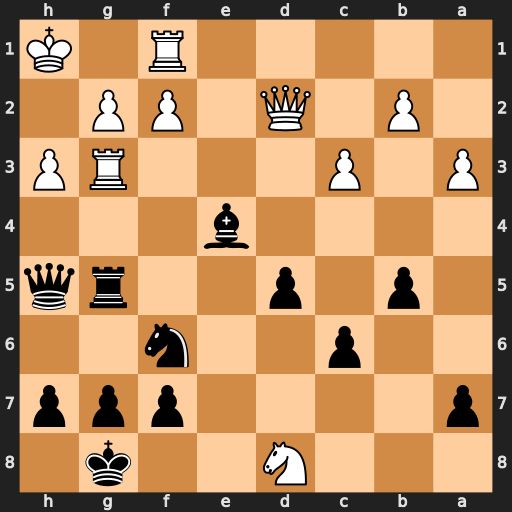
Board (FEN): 3N2k1/p4ppp/2p2n2/1p1p2rq/4b3/P1P3RP/1P1Q1PP1/5R1K
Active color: b
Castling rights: -
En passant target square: -
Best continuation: Rxg3 fxg3 Qxh3+